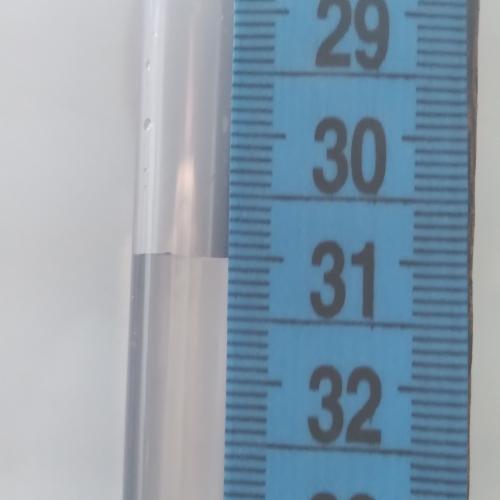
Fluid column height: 31.0 cm